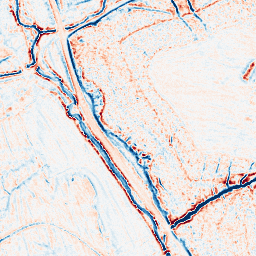
Category: edge_preserving
Decomposition family: bilateral
Decomposition parameters: d: 9
sigma_color: 25
sigma_space: 25
Upsampling method: lanczos
Upsampling parameters: scale: 2
Upsampling scale: 2